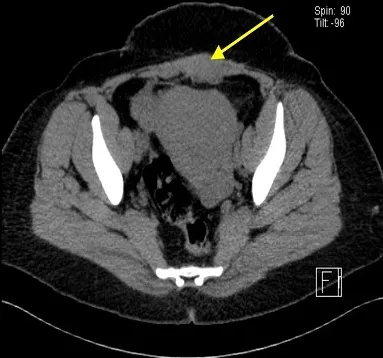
Histopathological picture of endometriosis with endometrial glands, fibromuscular, stroma and blood vessels.
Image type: radiology (ct)